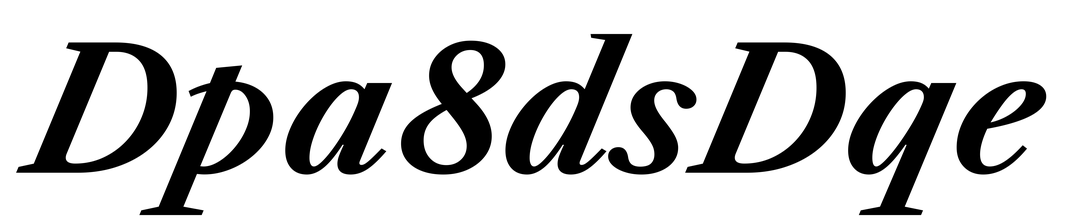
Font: LibreCaslonText-Italic_Bold_Italic